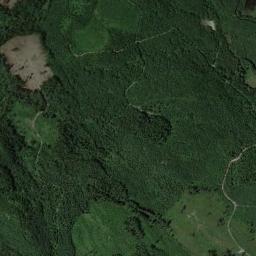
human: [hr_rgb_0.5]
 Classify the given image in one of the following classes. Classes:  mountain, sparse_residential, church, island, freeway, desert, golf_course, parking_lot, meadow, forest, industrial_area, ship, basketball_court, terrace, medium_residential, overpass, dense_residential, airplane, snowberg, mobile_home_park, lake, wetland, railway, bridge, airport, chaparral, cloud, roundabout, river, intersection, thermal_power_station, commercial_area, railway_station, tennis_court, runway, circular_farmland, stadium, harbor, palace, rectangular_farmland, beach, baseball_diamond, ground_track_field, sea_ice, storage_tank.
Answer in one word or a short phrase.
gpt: forest